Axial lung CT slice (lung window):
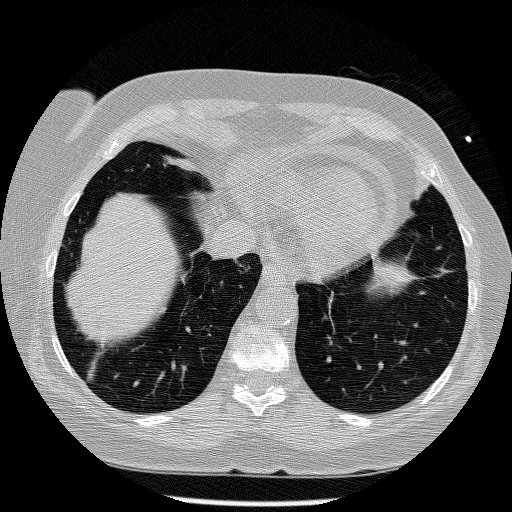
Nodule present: no